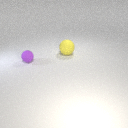
large yellow rubber sphere behind small purple rubber sphere